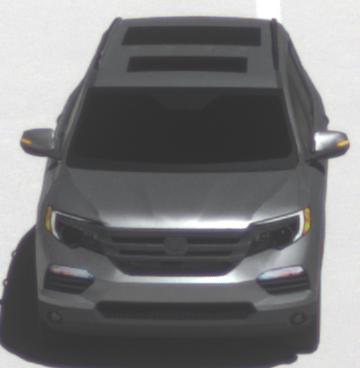
Make: Honda
Model: Pilot
Detailed model: 3
Model produced from: 2015
Model produced until: 2022
Doors: 5
Color: gray
Road condition: dry road
Daytime: midday
Contrast: medium contrast